Question: I'm using Crypto++ library
I made the IV and key and passed them to the function
'''
CTR_Mode< AES >::Encryption e;
e.SetKeyWithIV(key, 16, iv);
'''
Then when I encrypt I use the transformation filter on the string itself to get the encrypted string.

I want to get the final cipher key which XORed with the string to encrypt it ?
Is there a way to get it from encryption object ?
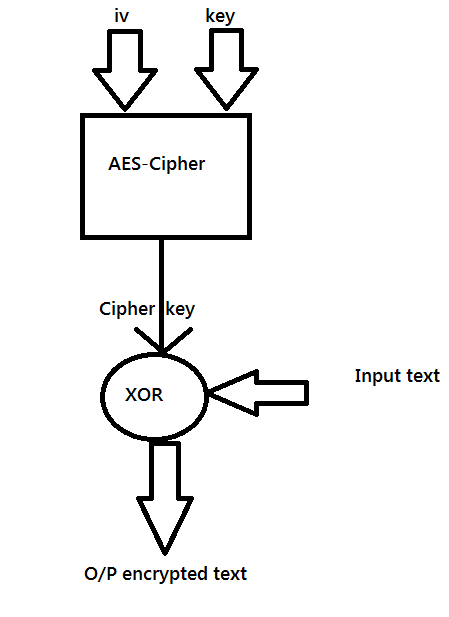
Answer: If you just need the key stream that was XORed with the first 16 bytes of plaintext (as the picture suggests) then you need to encrypt a block of 16 bytes set to '00' using the same AES CTR mode. A block of key stream, when XOR'ed with all zero's simply returns the same stream. So you can do this for as many blocks of plaintext that you require. As you already guessed you need to use the same key and IV.
If you want to only decrypt something much further in the stream then you need to calculate a new 16 byte IV. You can do this because the IV is directly used as initial counter (possibly right-padded with zeros). So you just need to calculate how many blocks where pre-processed and then add this value (as big endian value) to the IV. This of course only works for block boundaries, you may need to discard some bytes from the key stream if you want to jump to a very specific offset.